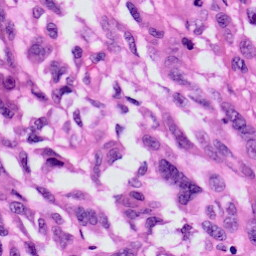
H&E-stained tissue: Skin